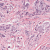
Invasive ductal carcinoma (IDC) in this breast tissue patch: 1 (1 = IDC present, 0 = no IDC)